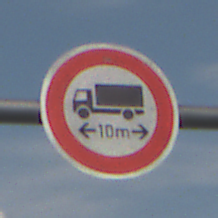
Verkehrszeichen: TatsaechlicheLaenge
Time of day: MorningAfternoon
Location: Outdoor (Nature)
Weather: PartlyCloudy
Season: NotSpecified
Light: Natural